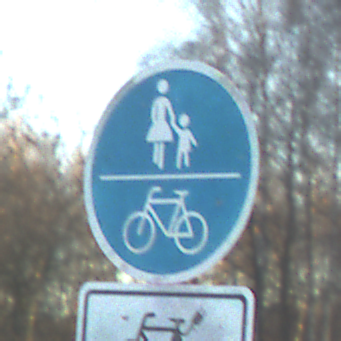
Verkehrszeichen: GemeinsamerGehUndRadweg
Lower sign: EinspurigeFahrzeugeFrei4
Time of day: SunriseSunset
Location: Outdoor (Nature)
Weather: Clear
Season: Winter
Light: Natural